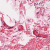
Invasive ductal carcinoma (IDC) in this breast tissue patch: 0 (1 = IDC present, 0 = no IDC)